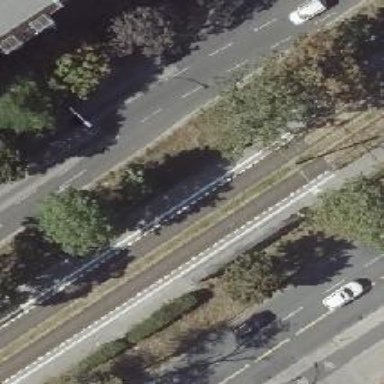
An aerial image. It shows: Tram stop.